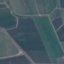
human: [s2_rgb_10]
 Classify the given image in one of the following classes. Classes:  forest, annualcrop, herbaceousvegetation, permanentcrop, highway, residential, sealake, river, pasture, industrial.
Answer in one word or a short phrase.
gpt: PermanentCrop